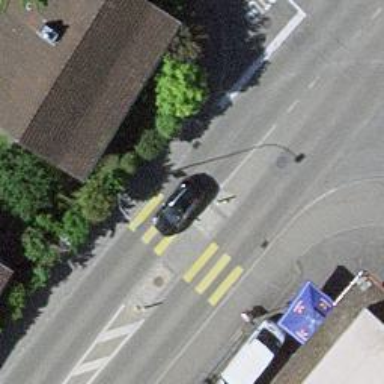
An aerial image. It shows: Zebra crossing with uncontrolled intersection and pedestrian island.